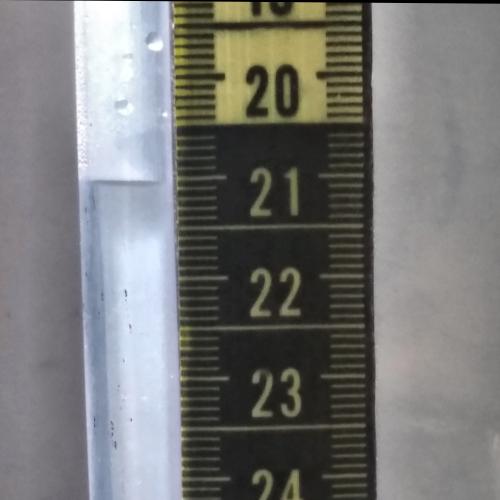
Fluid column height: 21.0 cm